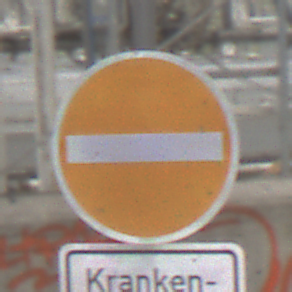
Verkehrszeichen: VerbotDerEinfahrt
Zusatzzeichen unten: BesondereFahrzeugeUndTransportgueter4
Umgebung: Roofed, Special
Tageszeit: Midday
Wetter: Overcast
Licht: Natural
Jahreszeit: NotSpecified
Kontrast: LowContrast